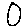
Label: circle